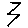
Label: zigzag